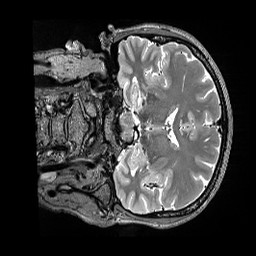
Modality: T2w
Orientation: coronal
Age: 50
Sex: female
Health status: ill
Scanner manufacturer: siemens
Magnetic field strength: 3 T
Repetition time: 3.2 s
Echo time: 0.564 s